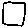
Label: square